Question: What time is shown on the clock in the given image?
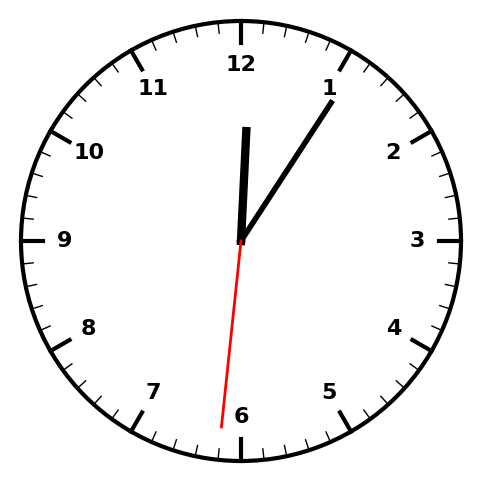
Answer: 12:05:31